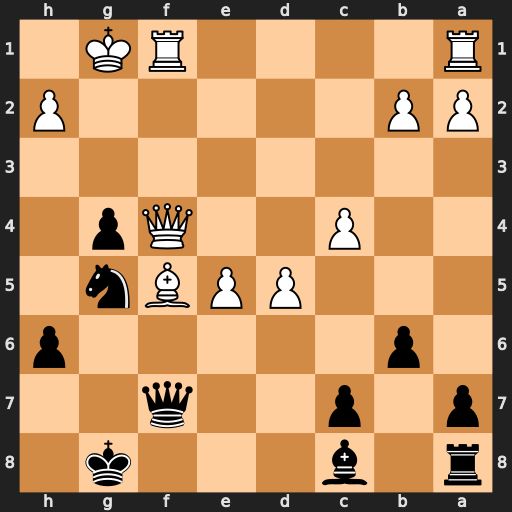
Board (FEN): r1b3k1/p1p2q2/1p5p/3PPBn1/2P2Qp1/8/PP5P/R4RK1
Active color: b
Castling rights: -
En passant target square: -
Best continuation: Nh3+ Kg2 Nxf4+